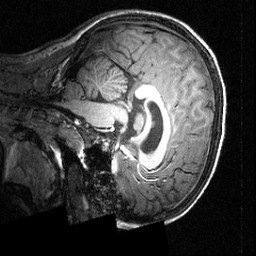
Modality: T1w
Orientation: sagittal
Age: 12
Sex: male
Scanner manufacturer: siemens
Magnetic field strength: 3.951 T
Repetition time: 1.5 s
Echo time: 0.00335 s